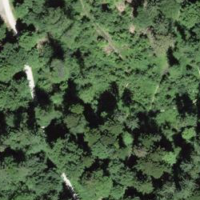
EUNIS habitat code: 44
Species observed at this site:
Petasites albus